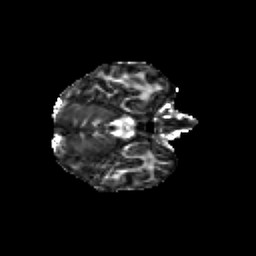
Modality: FA
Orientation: axial
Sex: female
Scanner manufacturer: siemens
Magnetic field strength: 3 T
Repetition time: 5 s
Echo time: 0.071 s